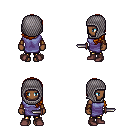
a pixel art fantasy rpg character, female body template, human, dark skin, chain tabard jacket, gold greaves, brunette left-swept hairstyle, chain hood, leather bracers, maroon shoes, dagger, four views (front, back, left, right), 2x2 character sprite sheet, small pixel art, hard edges, no anti-aliasing